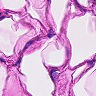
Metastatic tissue present: no